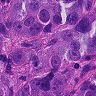
Metastatic tissue present: yes